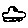
Label: car